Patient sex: F
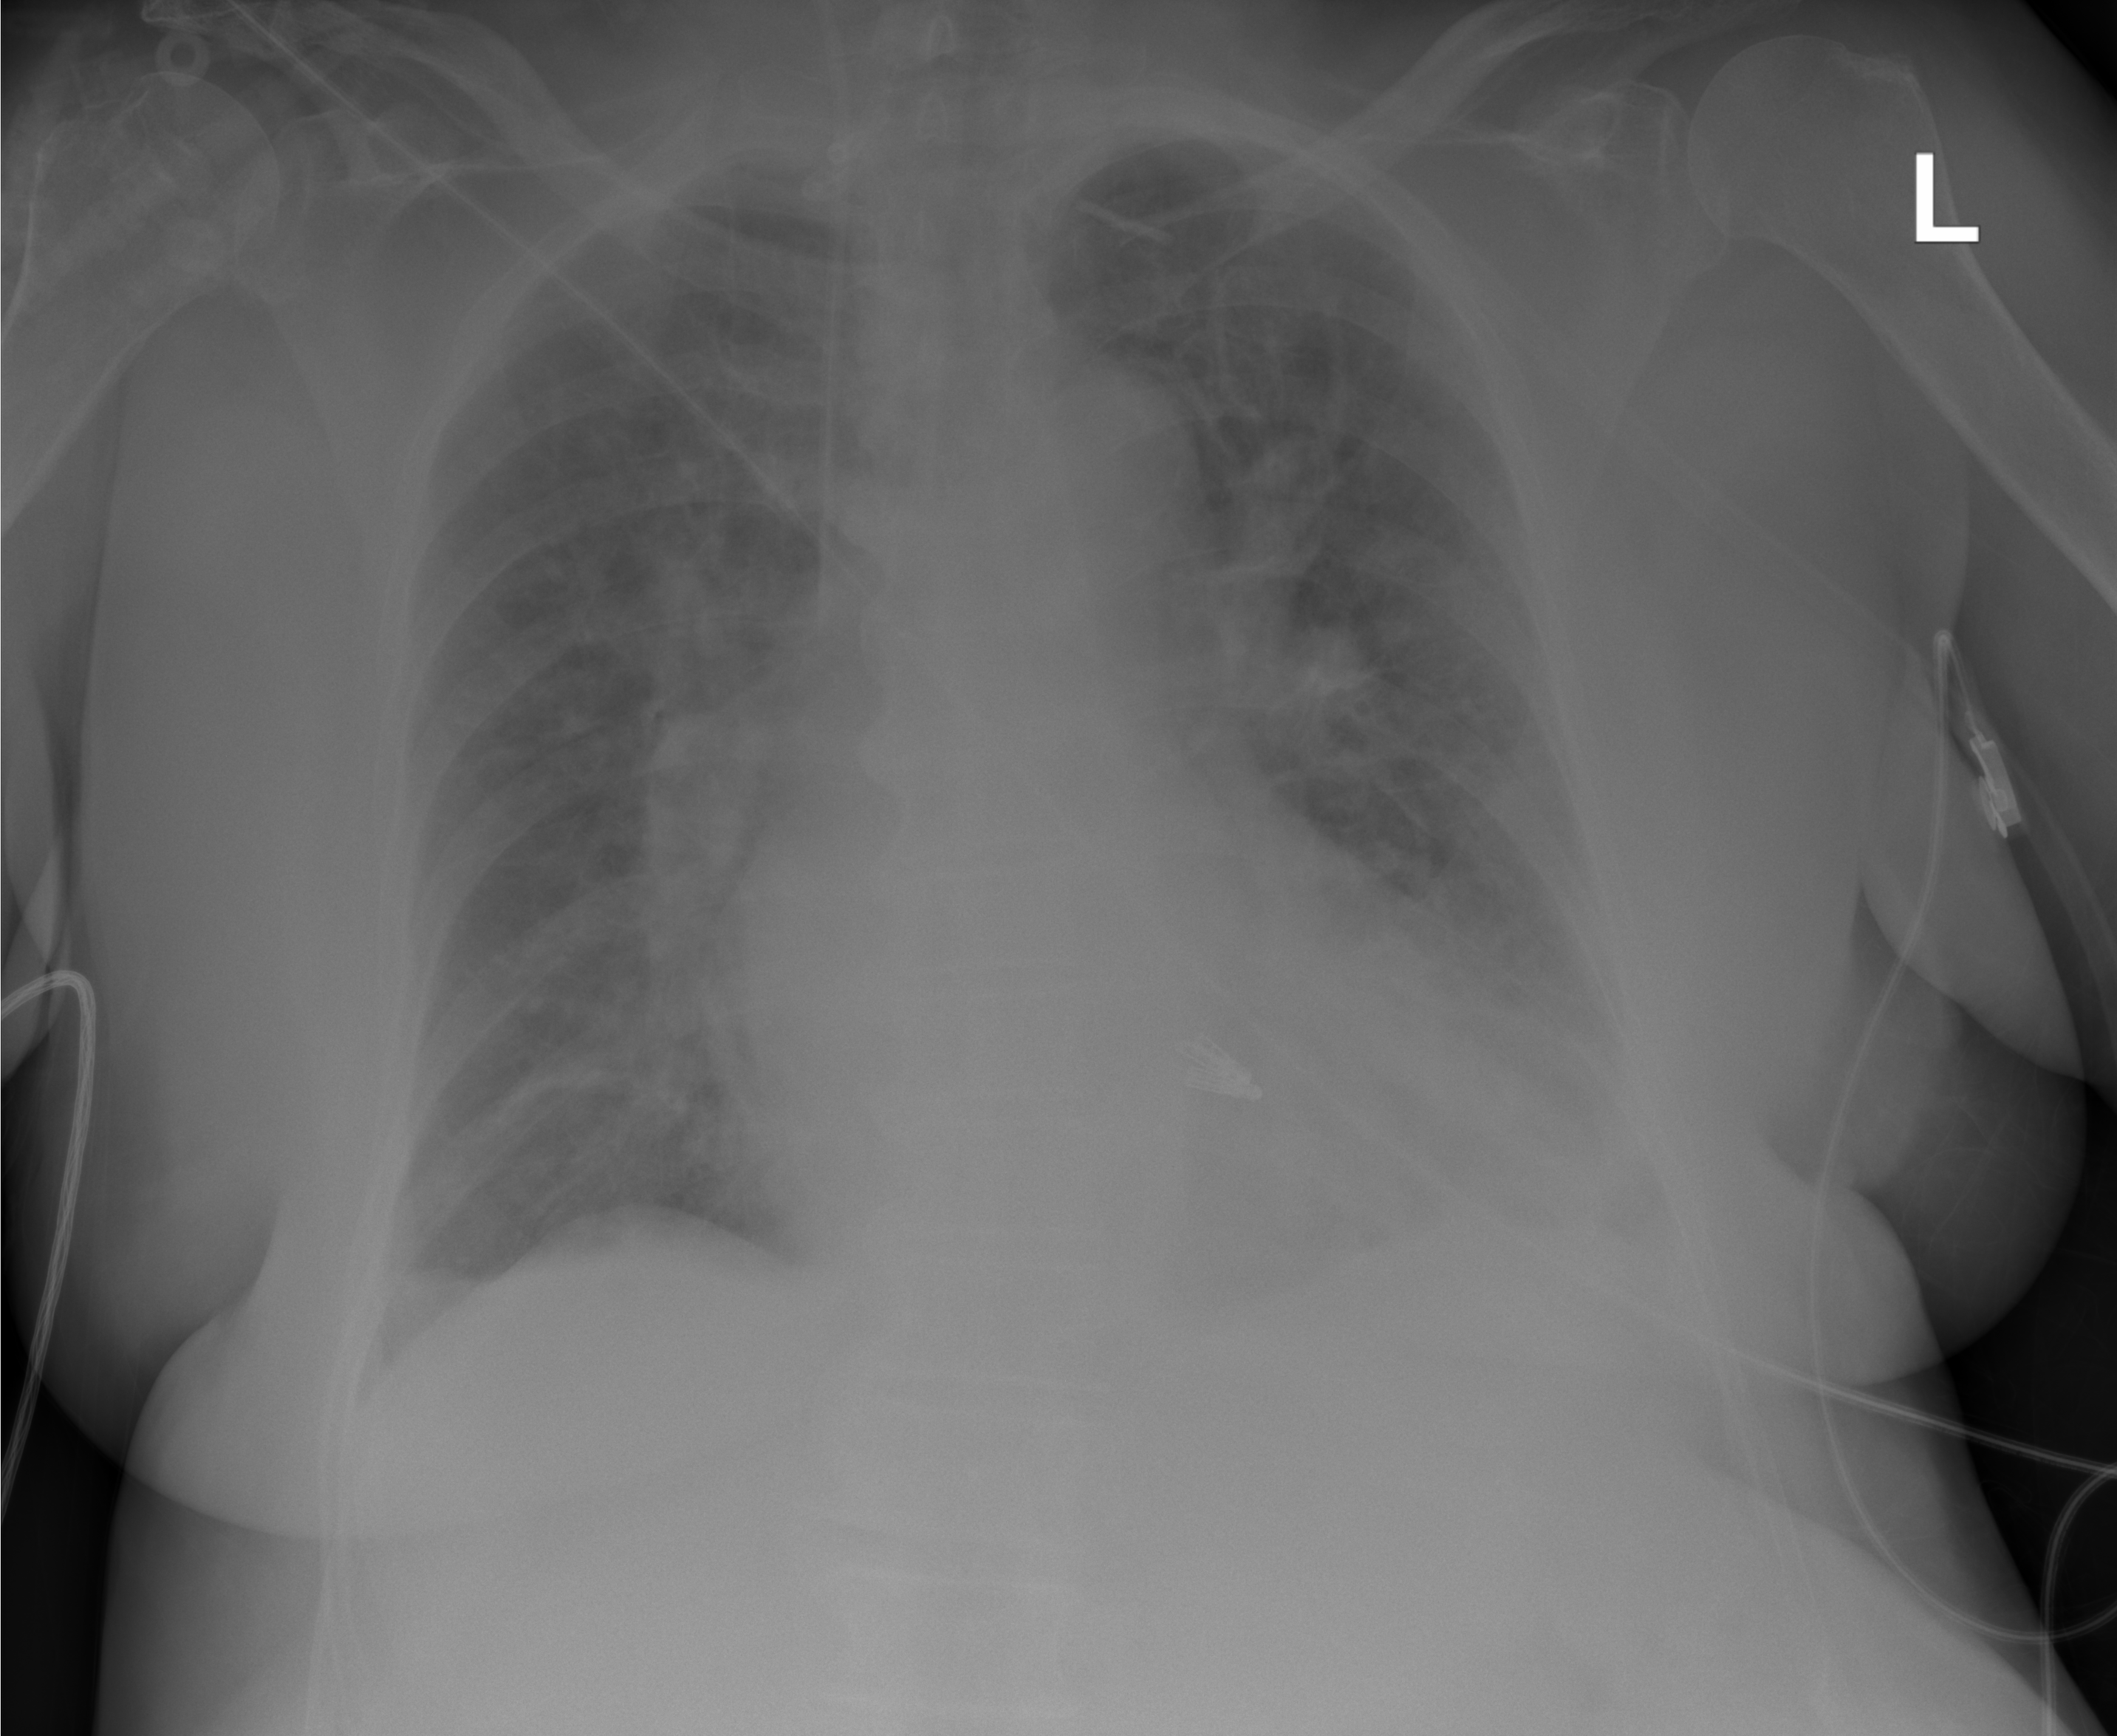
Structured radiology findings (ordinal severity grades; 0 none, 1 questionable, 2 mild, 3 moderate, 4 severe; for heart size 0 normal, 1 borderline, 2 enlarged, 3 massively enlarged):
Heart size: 2
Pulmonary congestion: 2
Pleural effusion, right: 0
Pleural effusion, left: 0
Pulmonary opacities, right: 2
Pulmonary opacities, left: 2
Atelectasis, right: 0
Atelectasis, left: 2